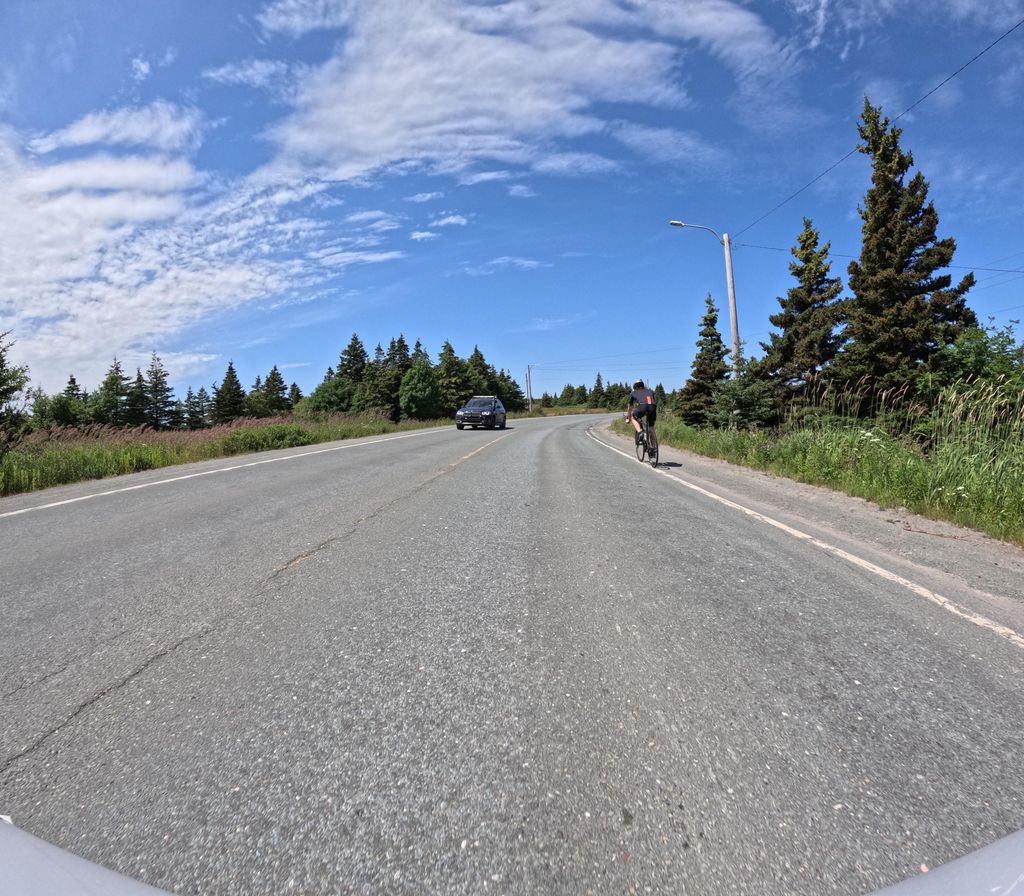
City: st_johns